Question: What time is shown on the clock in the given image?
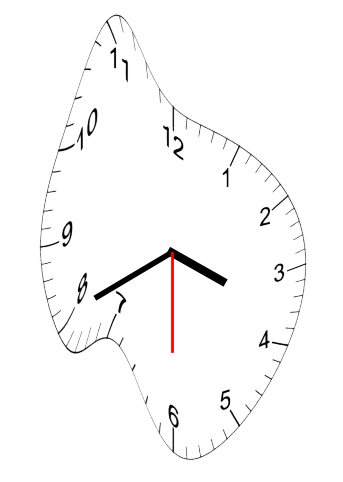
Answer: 03:40:30